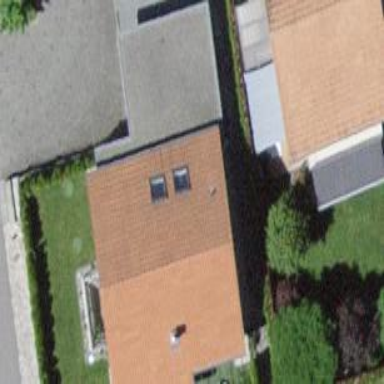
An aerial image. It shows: Residential building with gabled roof covered in roof tiles.